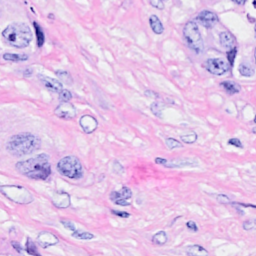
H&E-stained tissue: Breast